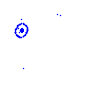
Particle: electron